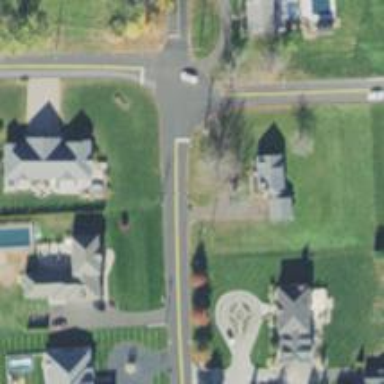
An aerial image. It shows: Road with stop sign.